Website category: university
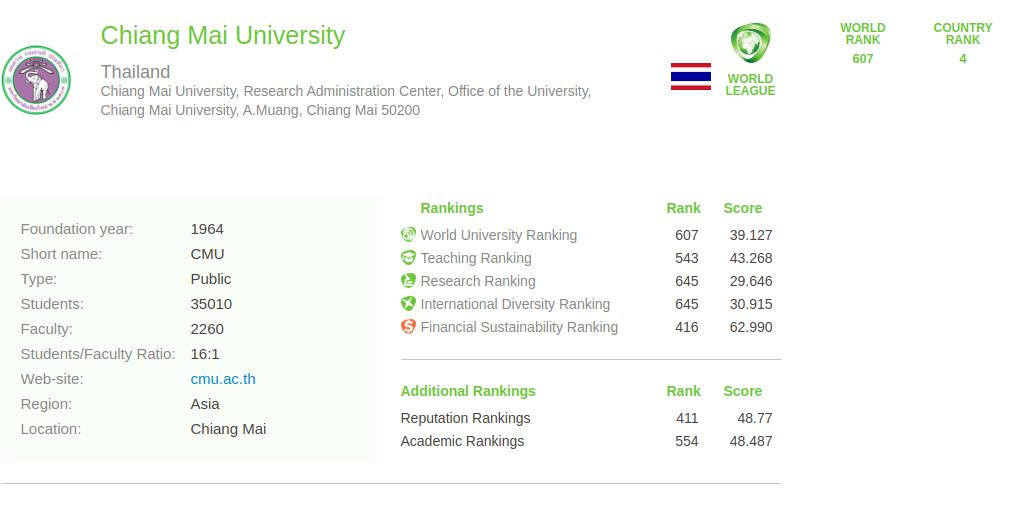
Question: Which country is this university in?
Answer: Thailand

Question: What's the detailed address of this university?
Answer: Chiang Mai University, Research Administration Center, Office of the University, Chiang Mai University, A.Muang, Chiang Mai 50200

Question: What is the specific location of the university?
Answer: Chiang Mai University, Research Administration Center, Office of the University, Chiang Mai University, A.Muang, Chiang Mai 50200

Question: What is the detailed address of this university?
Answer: Chiang Mai University, Research Administration Center, Office of the University, Chiang Mai University, A.Muang, Chiang Mai 50200

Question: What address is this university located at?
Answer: Chiang Mai University, Research Administration Center, Office of the University, Chiang Mai University, A.Muang, Chiang Mai 50200

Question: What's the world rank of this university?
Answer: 607

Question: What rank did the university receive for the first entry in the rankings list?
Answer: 607

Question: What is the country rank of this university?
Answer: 4

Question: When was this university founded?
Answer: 1964

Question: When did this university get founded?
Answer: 1964

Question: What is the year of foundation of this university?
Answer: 1964

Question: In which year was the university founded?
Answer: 1964

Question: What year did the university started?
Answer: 1964

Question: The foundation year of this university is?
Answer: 1964

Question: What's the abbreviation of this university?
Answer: CMU

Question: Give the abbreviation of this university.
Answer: CMU

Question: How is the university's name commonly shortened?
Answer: CMU

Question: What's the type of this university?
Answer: Public

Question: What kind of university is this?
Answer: Public

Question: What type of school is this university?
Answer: Public

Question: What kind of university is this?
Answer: Public

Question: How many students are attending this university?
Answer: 35010

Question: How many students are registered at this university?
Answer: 35010

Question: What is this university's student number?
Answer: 35010

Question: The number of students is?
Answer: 35010

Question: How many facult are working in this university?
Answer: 2260

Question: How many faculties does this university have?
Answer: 2260

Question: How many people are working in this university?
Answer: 2260

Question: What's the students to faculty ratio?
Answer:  16 : 1

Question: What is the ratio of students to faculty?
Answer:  16 : 1

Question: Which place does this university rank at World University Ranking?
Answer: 607

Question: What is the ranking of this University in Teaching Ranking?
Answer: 543

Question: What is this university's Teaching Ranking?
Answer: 543

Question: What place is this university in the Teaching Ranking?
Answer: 543

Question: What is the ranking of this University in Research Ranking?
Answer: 645

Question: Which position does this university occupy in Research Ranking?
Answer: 645

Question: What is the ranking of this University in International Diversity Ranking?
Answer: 645

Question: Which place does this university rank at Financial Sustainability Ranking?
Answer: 416

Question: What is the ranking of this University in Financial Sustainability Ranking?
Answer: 416

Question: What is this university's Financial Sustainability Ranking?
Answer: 416

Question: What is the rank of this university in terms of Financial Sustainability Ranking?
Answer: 416

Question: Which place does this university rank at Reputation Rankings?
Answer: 411

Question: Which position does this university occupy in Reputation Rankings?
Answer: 411

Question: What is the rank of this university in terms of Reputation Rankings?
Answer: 411

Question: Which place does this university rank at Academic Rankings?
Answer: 554

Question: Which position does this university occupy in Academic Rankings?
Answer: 554

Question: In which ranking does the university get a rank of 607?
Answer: World University Ranking

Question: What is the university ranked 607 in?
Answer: World University Ranking

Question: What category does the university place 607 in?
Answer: World University Ranking

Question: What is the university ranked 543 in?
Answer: Teaching Ranking

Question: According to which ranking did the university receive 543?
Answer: Teaching Ranking

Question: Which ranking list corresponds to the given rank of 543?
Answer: Teaching Ranking

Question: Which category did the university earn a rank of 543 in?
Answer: Teaching Ranking

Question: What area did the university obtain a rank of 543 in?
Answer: Teaching Ranking

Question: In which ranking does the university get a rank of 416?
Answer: Financial Sustainability Ranking

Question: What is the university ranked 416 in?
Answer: Financial Sustainability Ranking

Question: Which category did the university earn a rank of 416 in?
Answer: Financial Sustainability Ranking

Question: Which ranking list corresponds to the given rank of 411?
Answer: Reputation Rankings

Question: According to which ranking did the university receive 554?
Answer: Academic Rankings

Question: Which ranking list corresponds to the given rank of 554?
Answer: Academic Rankings

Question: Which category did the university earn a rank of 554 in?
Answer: Academic Rankings

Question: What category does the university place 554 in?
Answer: Academic Rankings

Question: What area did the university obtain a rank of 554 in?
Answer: Academic Rankings

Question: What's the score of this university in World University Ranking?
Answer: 39.127